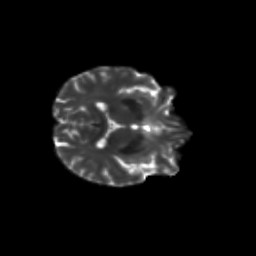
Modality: T2w
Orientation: axial
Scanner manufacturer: siemens
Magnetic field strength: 3 T
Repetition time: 9.2 s
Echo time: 0.084 s